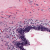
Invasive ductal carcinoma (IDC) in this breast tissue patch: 0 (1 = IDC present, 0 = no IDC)